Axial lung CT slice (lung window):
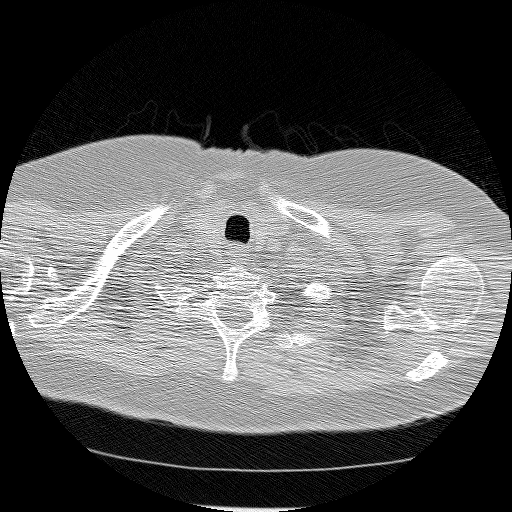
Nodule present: no